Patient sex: M
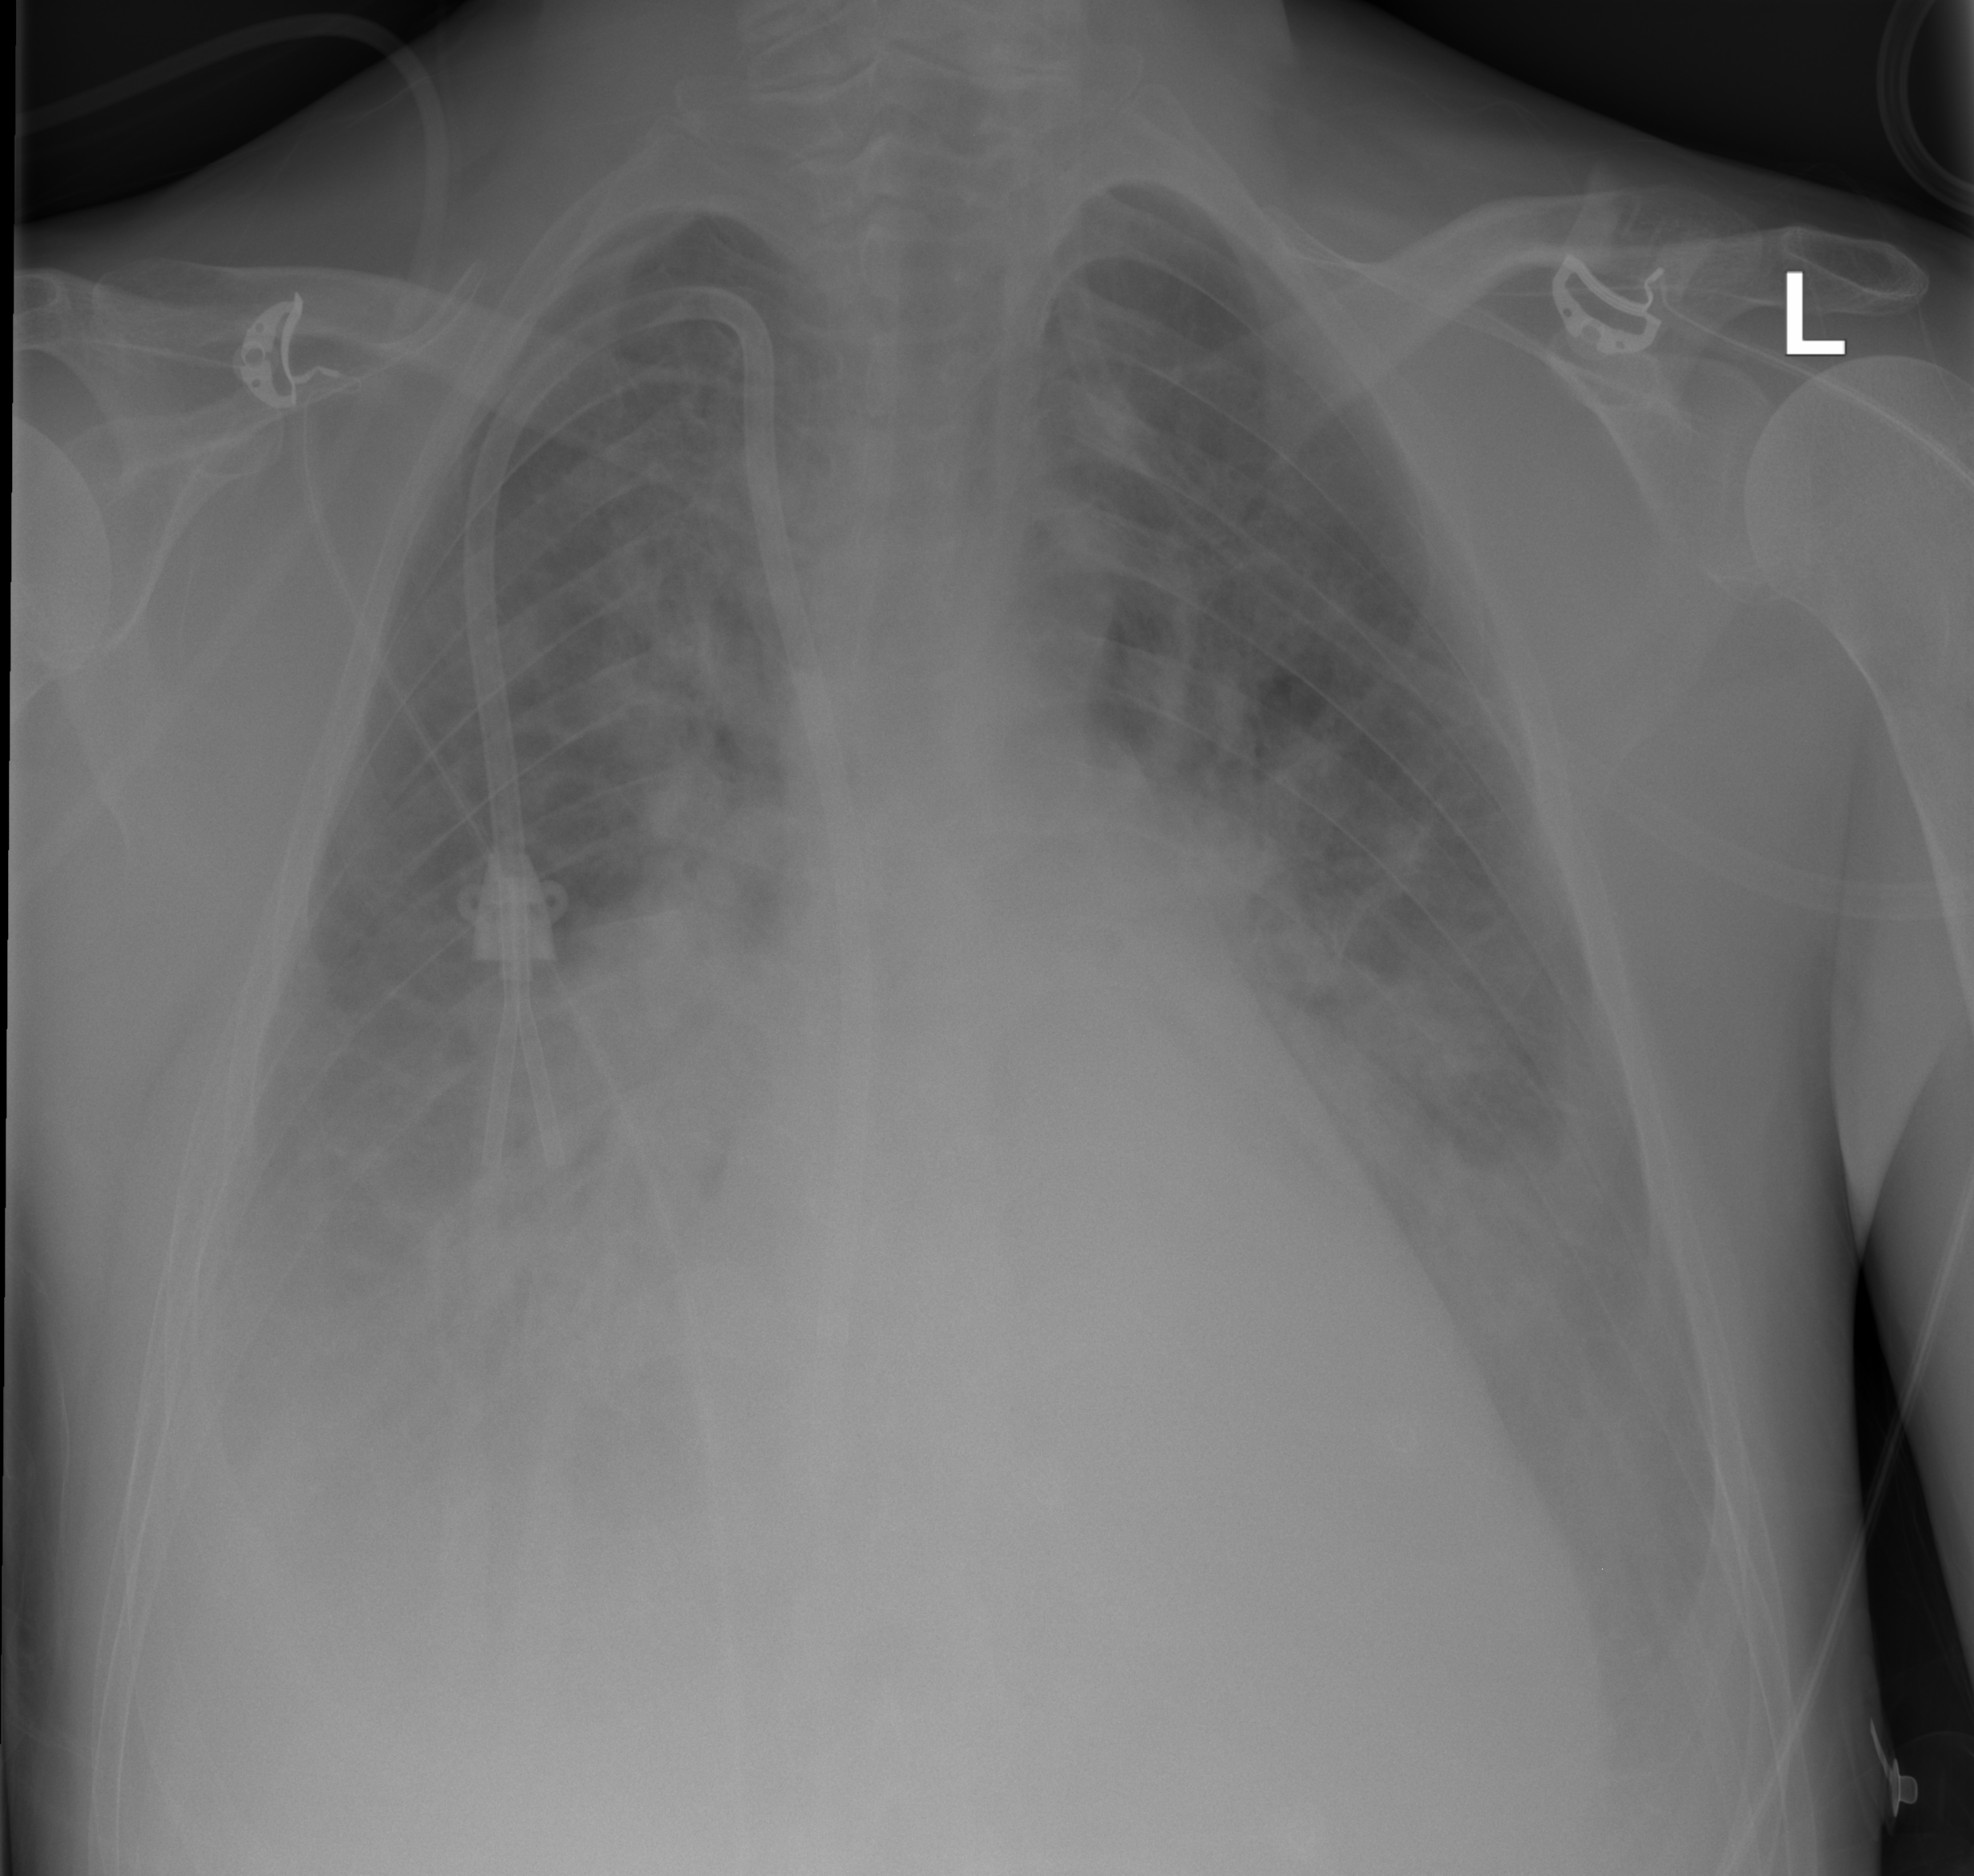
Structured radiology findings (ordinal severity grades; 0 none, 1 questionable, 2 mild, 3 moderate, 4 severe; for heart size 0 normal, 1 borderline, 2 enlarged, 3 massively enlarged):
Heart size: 0
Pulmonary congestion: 3
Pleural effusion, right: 2
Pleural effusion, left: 2
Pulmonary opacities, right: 2
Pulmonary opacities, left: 2
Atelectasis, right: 3
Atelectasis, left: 2